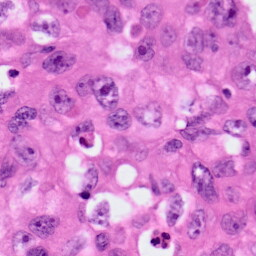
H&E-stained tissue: Lung